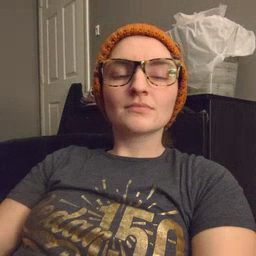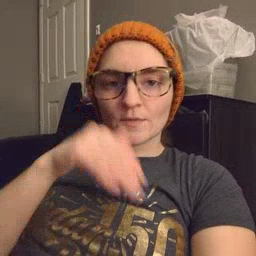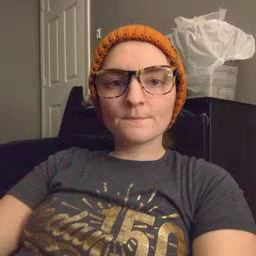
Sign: elephant